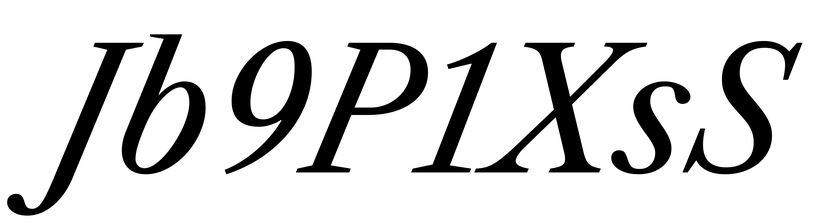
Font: LibreCaslonText-Italic_Italic